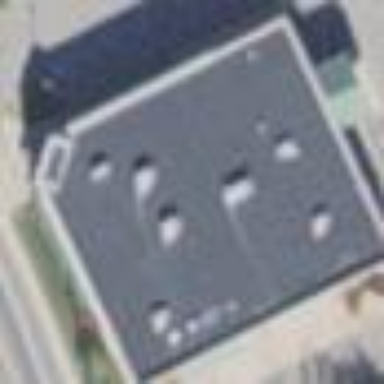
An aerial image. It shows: Building.